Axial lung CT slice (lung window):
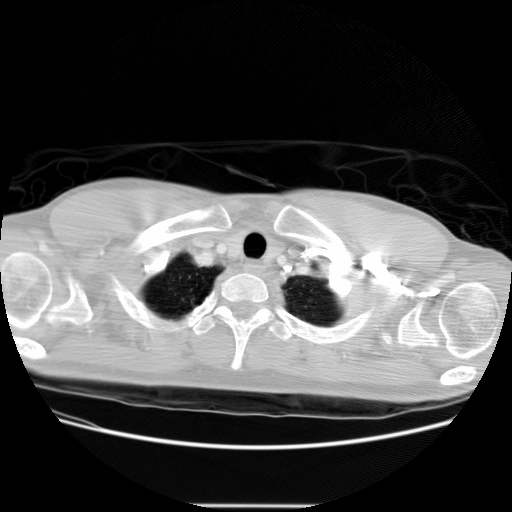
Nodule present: no